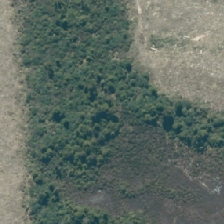
Land cover: herbaceous_freshwater_vege